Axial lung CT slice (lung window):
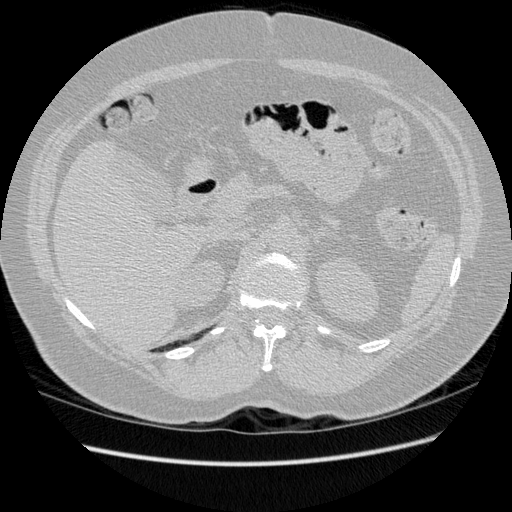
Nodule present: no